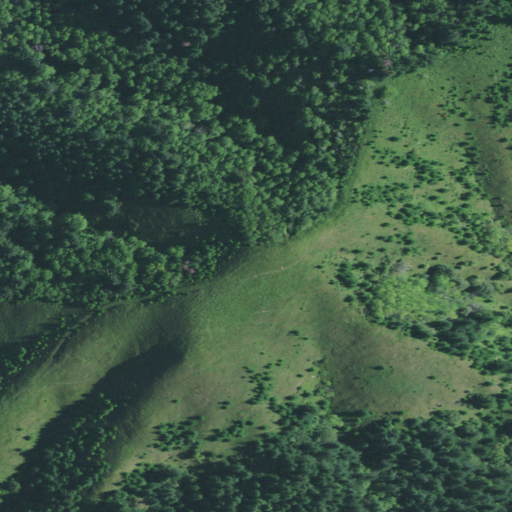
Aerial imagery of mountain in Oregon named Morton Butte containing grassland, evergreen forest, mixed forest, and shrub